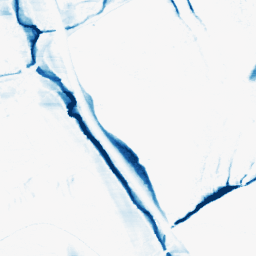
Category: morphological
Decomposition family: morphological_ellipse
Decomposition parameters: operation: closing
width: 5
height: 30
Upsampling method: edge_directed
Upsampling parameters: scale: 2
Upsampling scale: 2